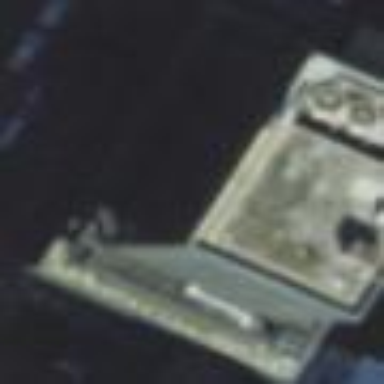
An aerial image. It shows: Building with flat concrete roof.